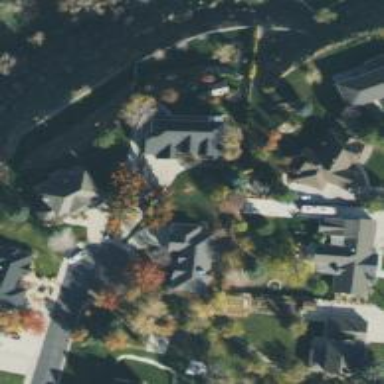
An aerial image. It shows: Driveway.